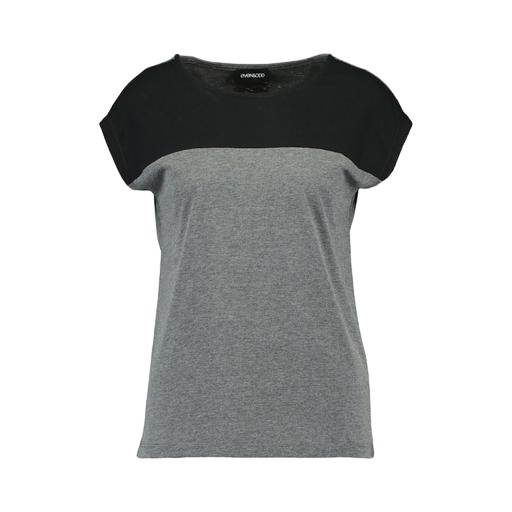
grey and black tee, black colour block t-shirt, grey and black t shirt, white background